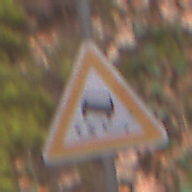
Verkehrszeichen: SchleuderOderRutschgefahr
Umgebung: Outdoor, Nature
Tageszeit: Midday
Wetter: Overcast
Licht: Natural
Jahreszeit: Autumn
Kontrast: LowContrast